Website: walmart
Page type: billing-address
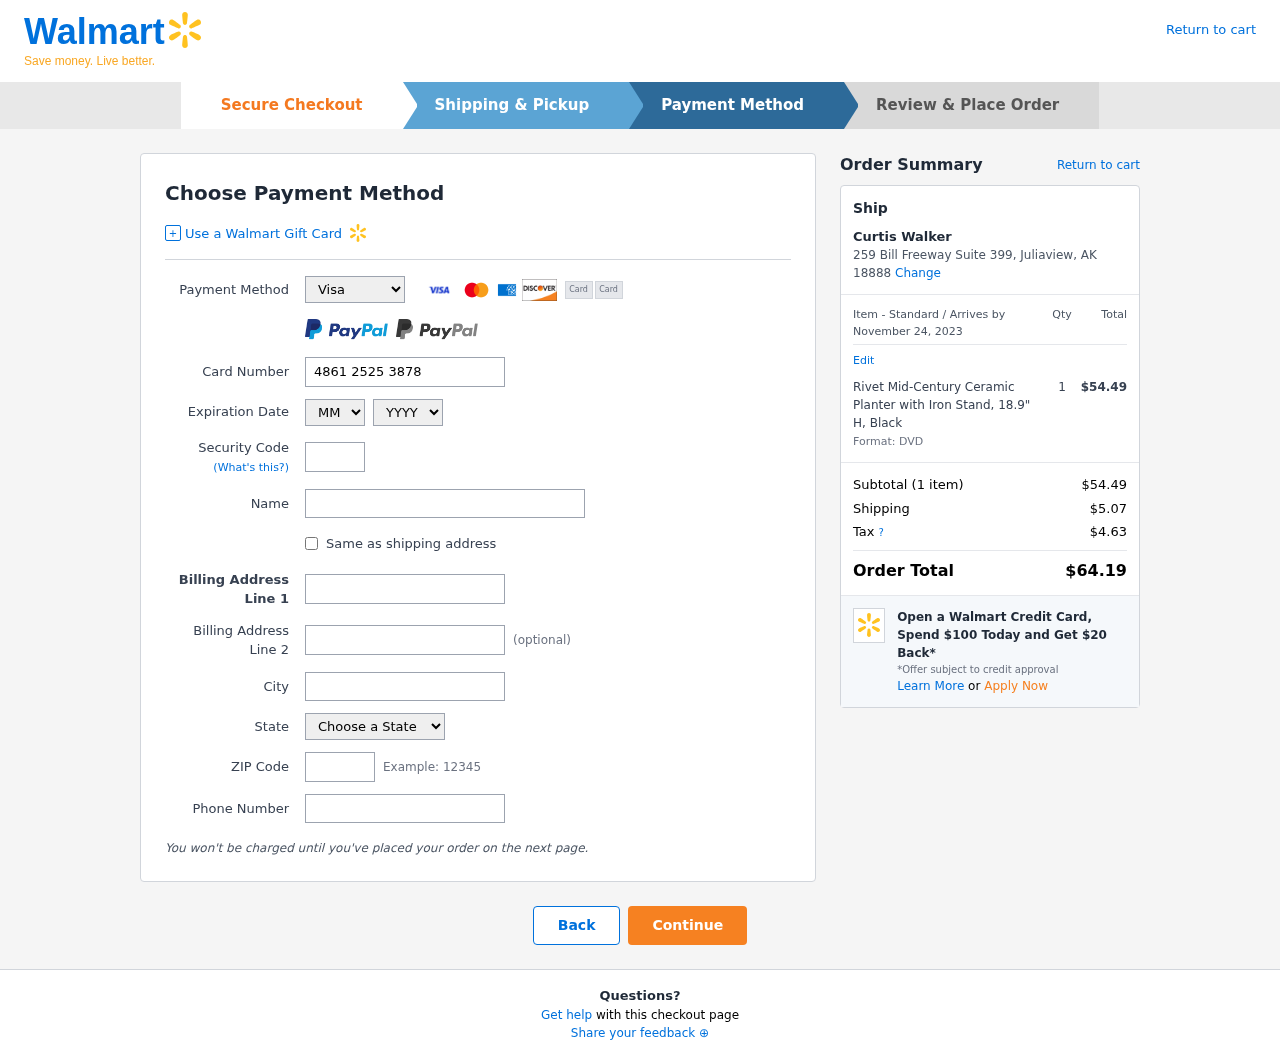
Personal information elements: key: PII_CARD_CVV
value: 878
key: PII_CARD_EXPIRY_MONTH
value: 06
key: PII_CARD_EXPIRY_YEAR
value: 27
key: PII_CARD_NUMBER
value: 4861 2525 3878 6705
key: PII_CARD_TYPE
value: Visa
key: PII_CITY
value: Juliaview
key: PII_CITY_STATE_ZIP
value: Juliaview, AK 18888
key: PII_FULLNAME
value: Curtis Walker
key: PII_PHONE
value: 7865529897
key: PII_POSTCODE
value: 18888
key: PII_STATE
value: Alaska
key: PII_STREET
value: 259 Bill Freeway Suite 399
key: PII_STREET2
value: Apt. 136
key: PII_FULLNAME2
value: Curtis Walker
Product elements: key: PRODUCT1_NAME
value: Rivet Mid-Century Ceramic Planter with Iron Stand, 18.9" H, Black
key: PRODUCT1_PRICE
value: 54.49
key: PRODUCT1_QUANTITY
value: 1
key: PRODUCT1_DESC
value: Format: DVD
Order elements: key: ORDER_DELIVERY_DATE
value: November 24, 2023
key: ORDER_NUM_ITEMS
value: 1
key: ORDER_SUBTOTAL
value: $54.49
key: ORDER_SHIPPING_COST
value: $5.07
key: ORDER_TAX
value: $4.63
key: ORDER_TOTAL
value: $64.19